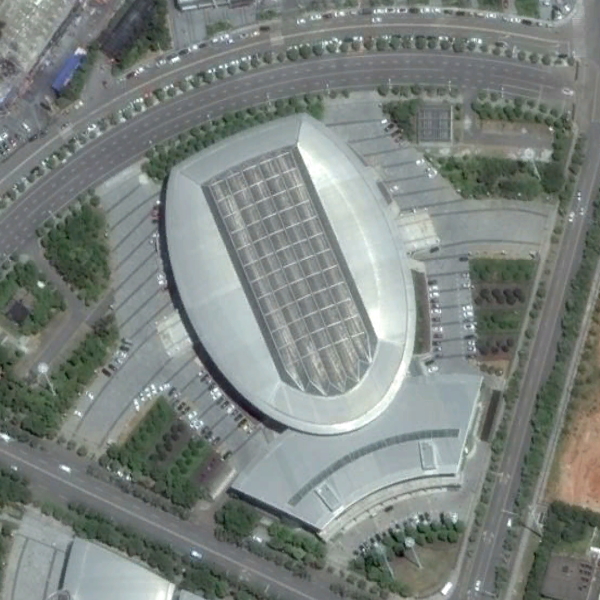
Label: Center